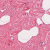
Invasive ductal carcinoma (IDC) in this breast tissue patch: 0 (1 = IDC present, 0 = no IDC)